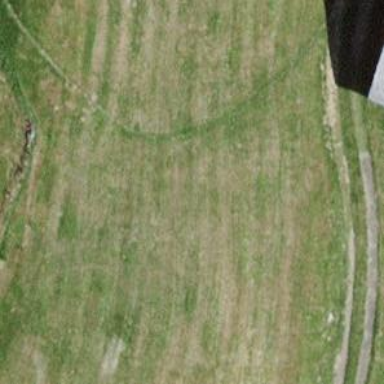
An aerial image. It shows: Path covered with grass.